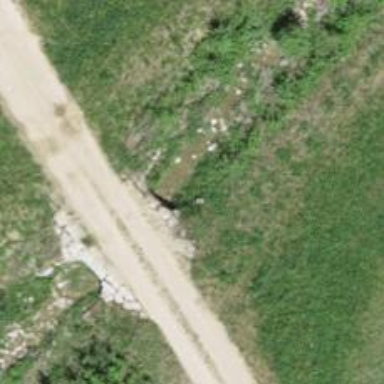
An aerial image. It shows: Culvert tunnel.